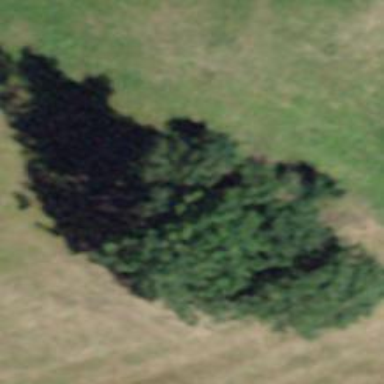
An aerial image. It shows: Beautiful tree in nature.